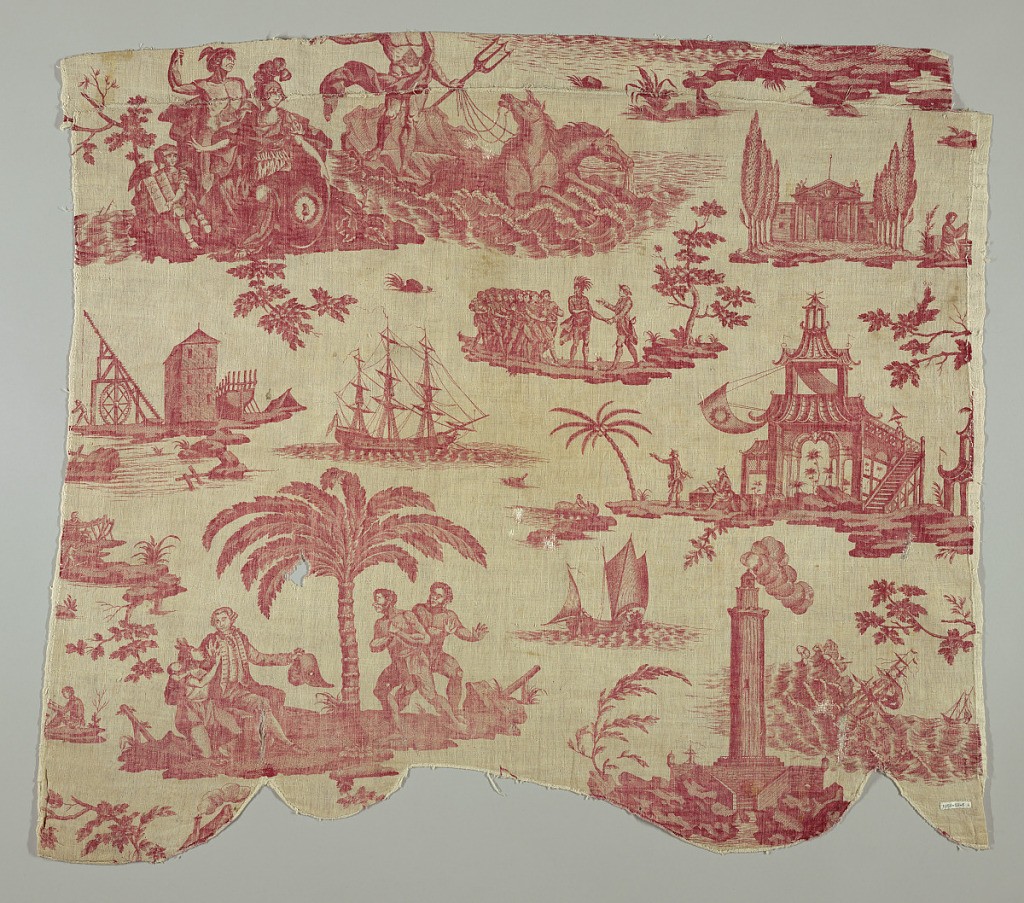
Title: Neptune ou la maitrise du mer (Neptune or the Mastery of the Sea)
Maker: Petitpierre et Cie, Nantes, France, 1770–1848
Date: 1795
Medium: cotton Technique: printed by engraved copper plate on plain weave; red
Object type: Textile
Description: Two fragments of valence (b is pieced). Copper plate print in red. Design known as "Neptune on L'Empire des Mers". Shows various detached scenes: a tall lighthouse, a European and three Indians under a palm tree; A) shows Neptune (minus head) being pulled through sea on chariot by horses. Neptune's head is found on B. A and B together make one repeat (see photograph). Also shown is a chinoiserie pavilion.